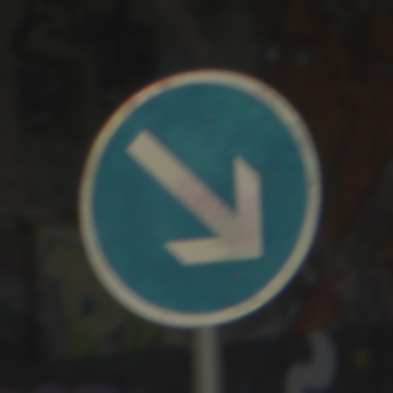
Verkehrszeichen: VorgeschriebeneVorbeifahrtRechts
Umgebung: Roofed, Special
Tageszeit: Midday
Wetter: Overcast
Licht: Natural
Jahreszeit: NotSpecified
Kontrast: MediumContrast